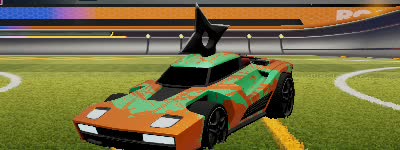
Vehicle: breakout